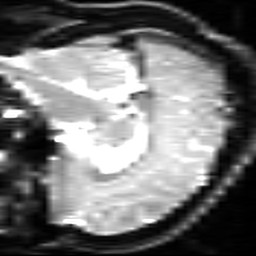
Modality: inplaneT2
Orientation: sagittal
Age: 30
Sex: male